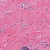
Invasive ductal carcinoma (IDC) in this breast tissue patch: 0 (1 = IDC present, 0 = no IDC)